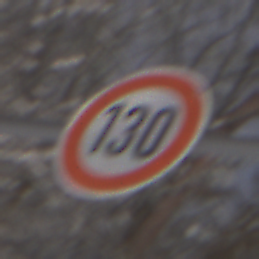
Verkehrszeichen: Geschwindigkeit130
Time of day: MorningAfternoon
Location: Outdoor (Nature)
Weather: PartlyCloudy
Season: Winter
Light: Natural